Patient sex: M
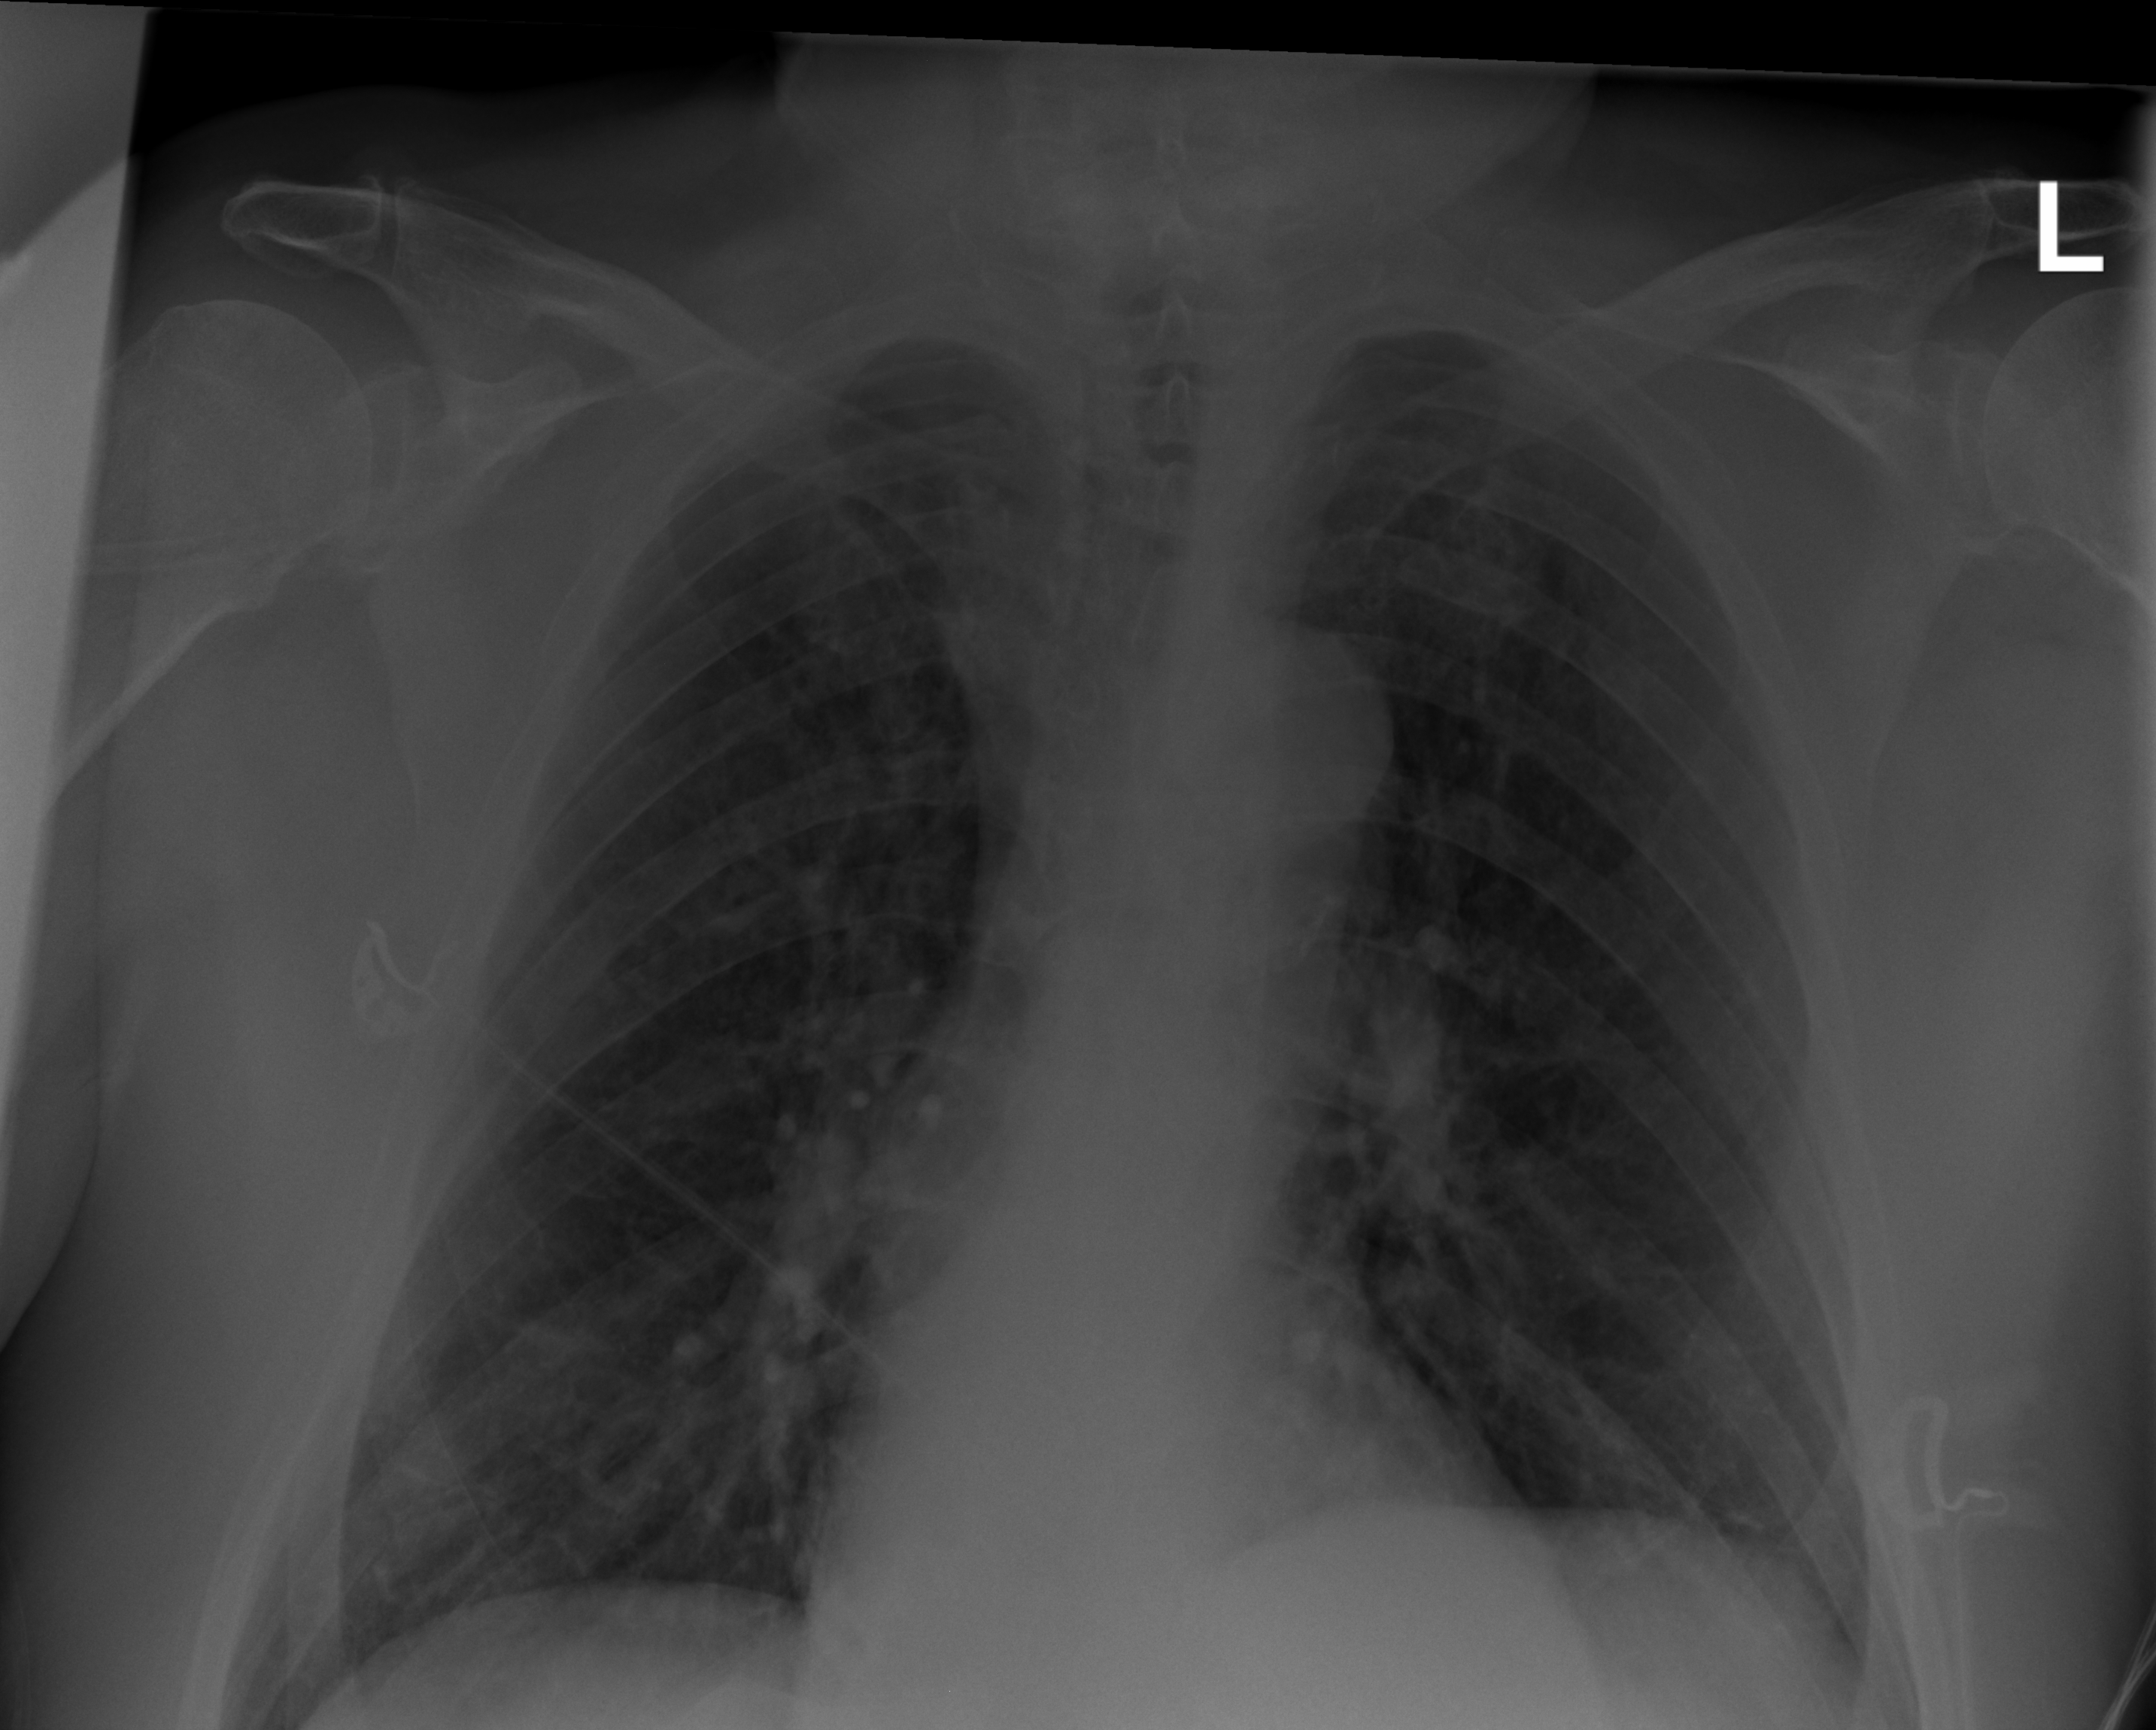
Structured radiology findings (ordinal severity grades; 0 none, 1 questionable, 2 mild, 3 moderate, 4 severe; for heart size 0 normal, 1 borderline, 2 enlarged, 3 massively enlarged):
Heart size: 0
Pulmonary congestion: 1
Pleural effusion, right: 0
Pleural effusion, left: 2
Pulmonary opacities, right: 2
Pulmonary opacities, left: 0
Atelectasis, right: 2
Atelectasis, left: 2